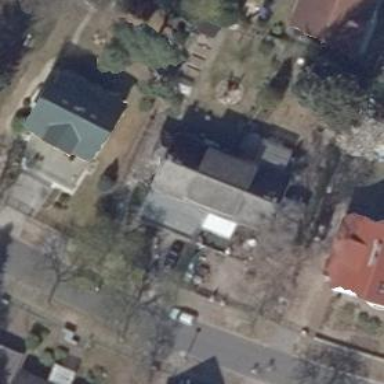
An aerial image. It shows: Semidetached house with gabled roof.